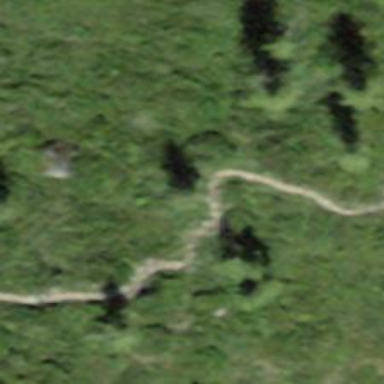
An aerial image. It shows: Hike path on the ground with backcountry grooming.